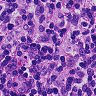
Metastatic tissue present: no